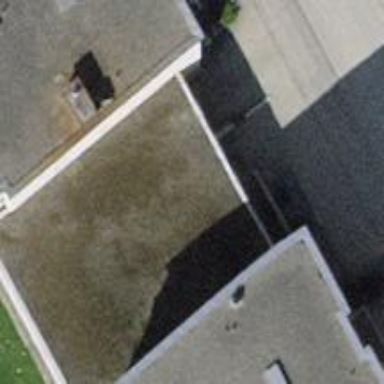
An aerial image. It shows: Office building.